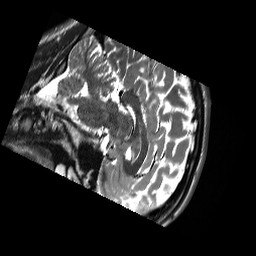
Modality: T2w
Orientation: sagittal
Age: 19
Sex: male